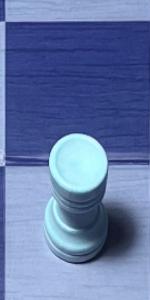
Label: Rook_White